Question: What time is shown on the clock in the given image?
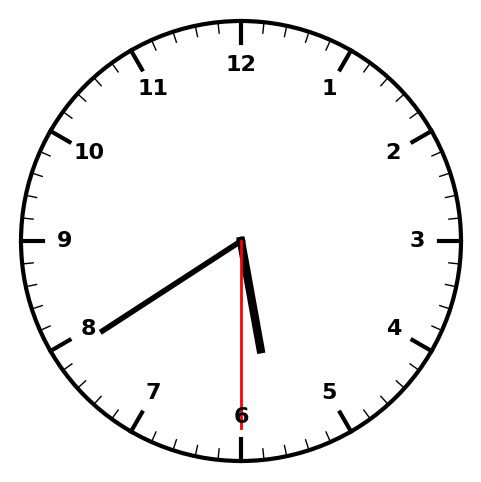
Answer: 05:39:30